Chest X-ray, PA view. Patient: 46 years old, sex F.
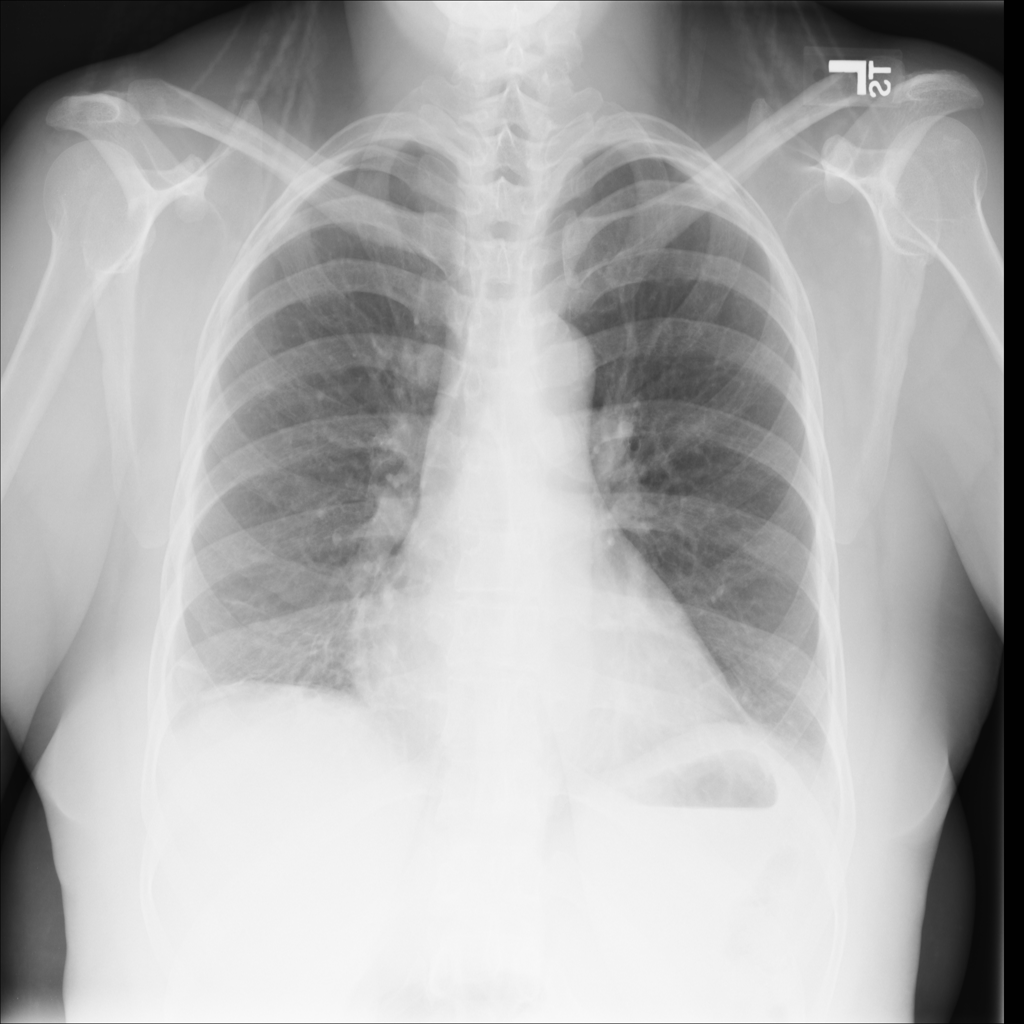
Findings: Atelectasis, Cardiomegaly